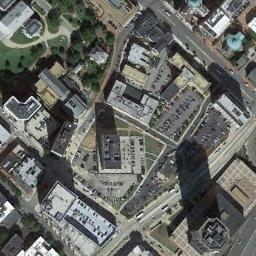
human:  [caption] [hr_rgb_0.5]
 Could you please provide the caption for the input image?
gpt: The commercial area is near a parking lot .

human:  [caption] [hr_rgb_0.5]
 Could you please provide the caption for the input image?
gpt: There are several white buildings .

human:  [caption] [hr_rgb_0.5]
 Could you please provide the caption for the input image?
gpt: In a business district there are many tall buildings of different shapes and several roads with many cars  There are many cars in the open space beside the road .

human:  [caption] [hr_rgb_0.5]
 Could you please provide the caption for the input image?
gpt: There are parking lots with some buildings around on a commercial area .

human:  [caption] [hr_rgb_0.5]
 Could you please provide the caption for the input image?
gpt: A commercial area has lots of buildings and parking lots and some roads go through the commercial area while a small park is next to the commercial area .